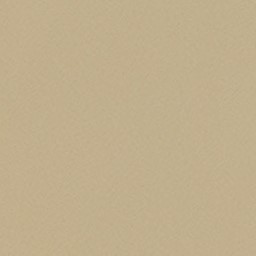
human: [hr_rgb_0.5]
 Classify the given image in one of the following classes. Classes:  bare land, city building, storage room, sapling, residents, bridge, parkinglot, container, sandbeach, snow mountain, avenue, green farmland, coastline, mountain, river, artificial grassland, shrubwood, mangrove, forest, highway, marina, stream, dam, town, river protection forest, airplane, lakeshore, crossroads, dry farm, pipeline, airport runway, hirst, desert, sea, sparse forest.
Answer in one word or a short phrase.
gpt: desert